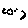
Label: moon